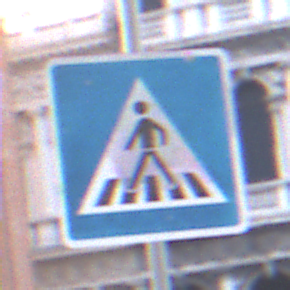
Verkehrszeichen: FussgaengerueberwegRechts
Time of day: SunriseSunset
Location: Outdoor (Urban)
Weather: PartlyCloudy
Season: NotSpecified
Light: Natural